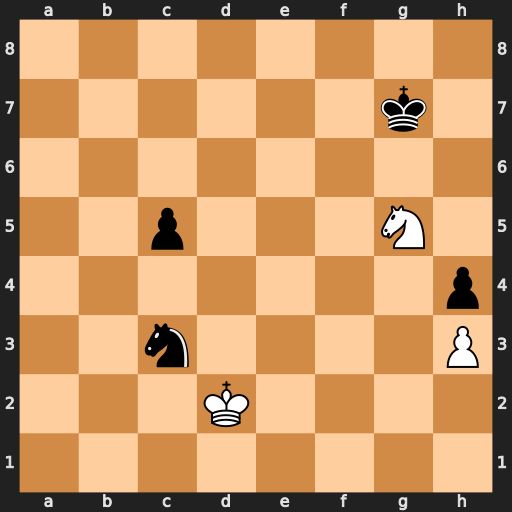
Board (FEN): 8/6k1/8/2p3N1/7p/2n4P/3K4/8
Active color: w
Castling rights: -
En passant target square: -
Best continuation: Kxc3 Kg6 Nf3